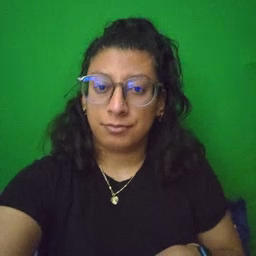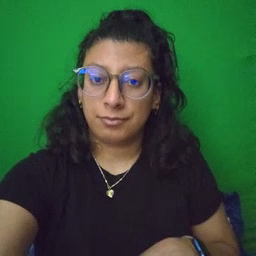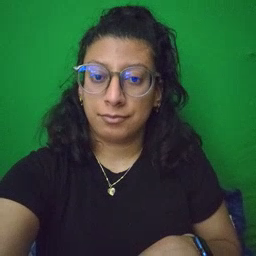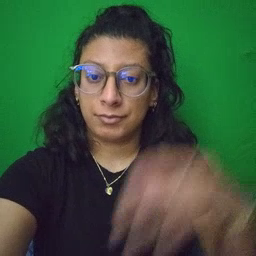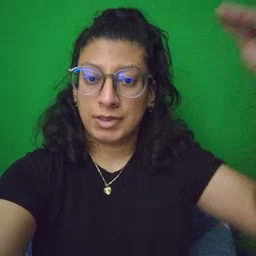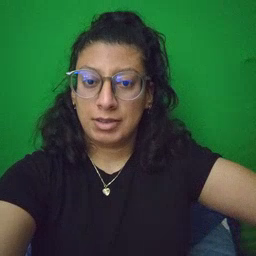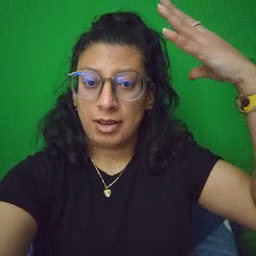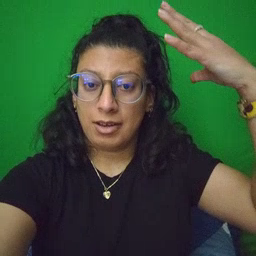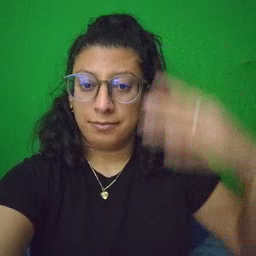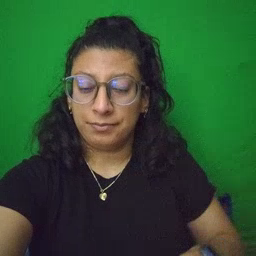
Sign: sun